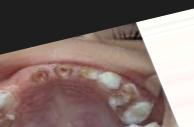
Condition: Caries